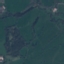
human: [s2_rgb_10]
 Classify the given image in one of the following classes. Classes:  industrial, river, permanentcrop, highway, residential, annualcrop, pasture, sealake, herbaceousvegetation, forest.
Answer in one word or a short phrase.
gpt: Pasture